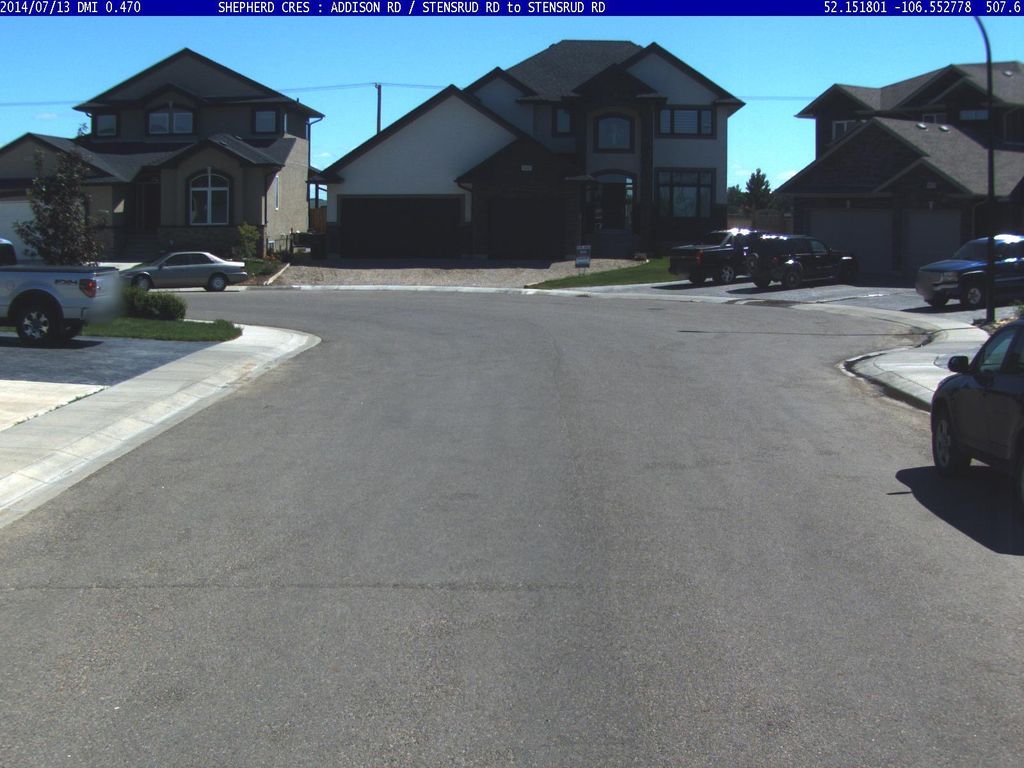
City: saskatoon